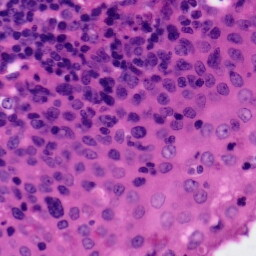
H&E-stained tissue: Tonsil